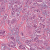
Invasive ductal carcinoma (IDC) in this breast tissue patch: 1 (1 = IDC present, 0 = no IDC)